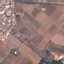
Land use / land cover: PermanentCrop